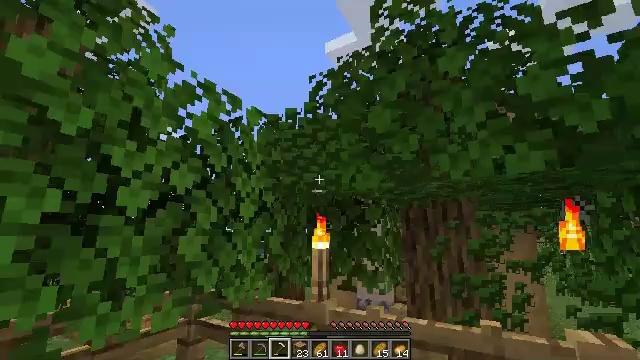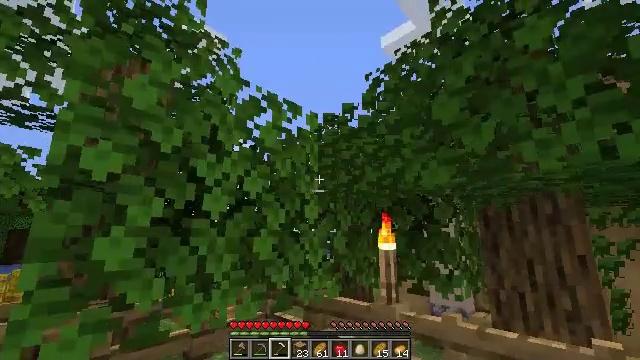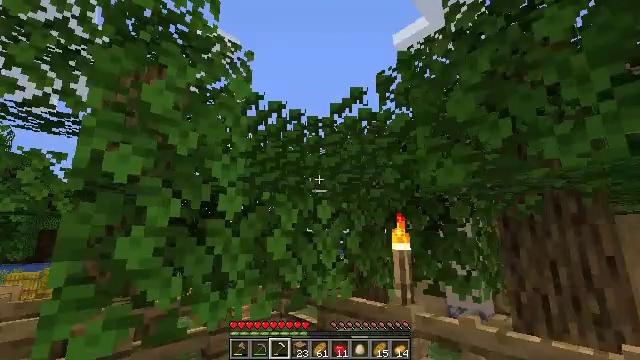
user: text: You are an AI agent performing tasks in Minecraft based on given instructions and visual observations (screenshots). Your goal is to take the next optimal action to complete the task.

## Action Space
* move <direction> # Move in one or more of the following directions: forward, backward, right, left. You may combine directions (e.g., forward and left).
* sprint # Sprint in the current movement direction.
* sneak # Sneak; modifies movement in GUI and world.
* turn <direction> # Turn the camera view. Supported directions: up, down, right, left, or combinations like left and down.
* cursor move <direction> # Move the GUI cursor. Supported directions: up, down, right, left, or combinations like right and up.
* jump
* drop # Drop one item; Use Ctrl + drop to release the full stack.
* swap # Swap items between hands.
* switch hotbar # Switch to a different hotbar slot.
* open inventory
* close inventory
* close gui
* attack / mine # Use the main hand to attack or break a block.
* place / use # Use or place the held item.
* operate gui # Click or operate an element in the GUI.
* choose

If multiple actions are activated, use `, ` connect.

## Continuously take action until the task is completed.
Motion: motion action
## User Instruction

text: Attack the torch to pick it up.
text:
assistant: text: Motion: turn left, attack / mine
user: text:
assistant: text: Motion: turn left, attack / mine
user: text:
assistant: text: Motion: attack / mine